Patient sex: M
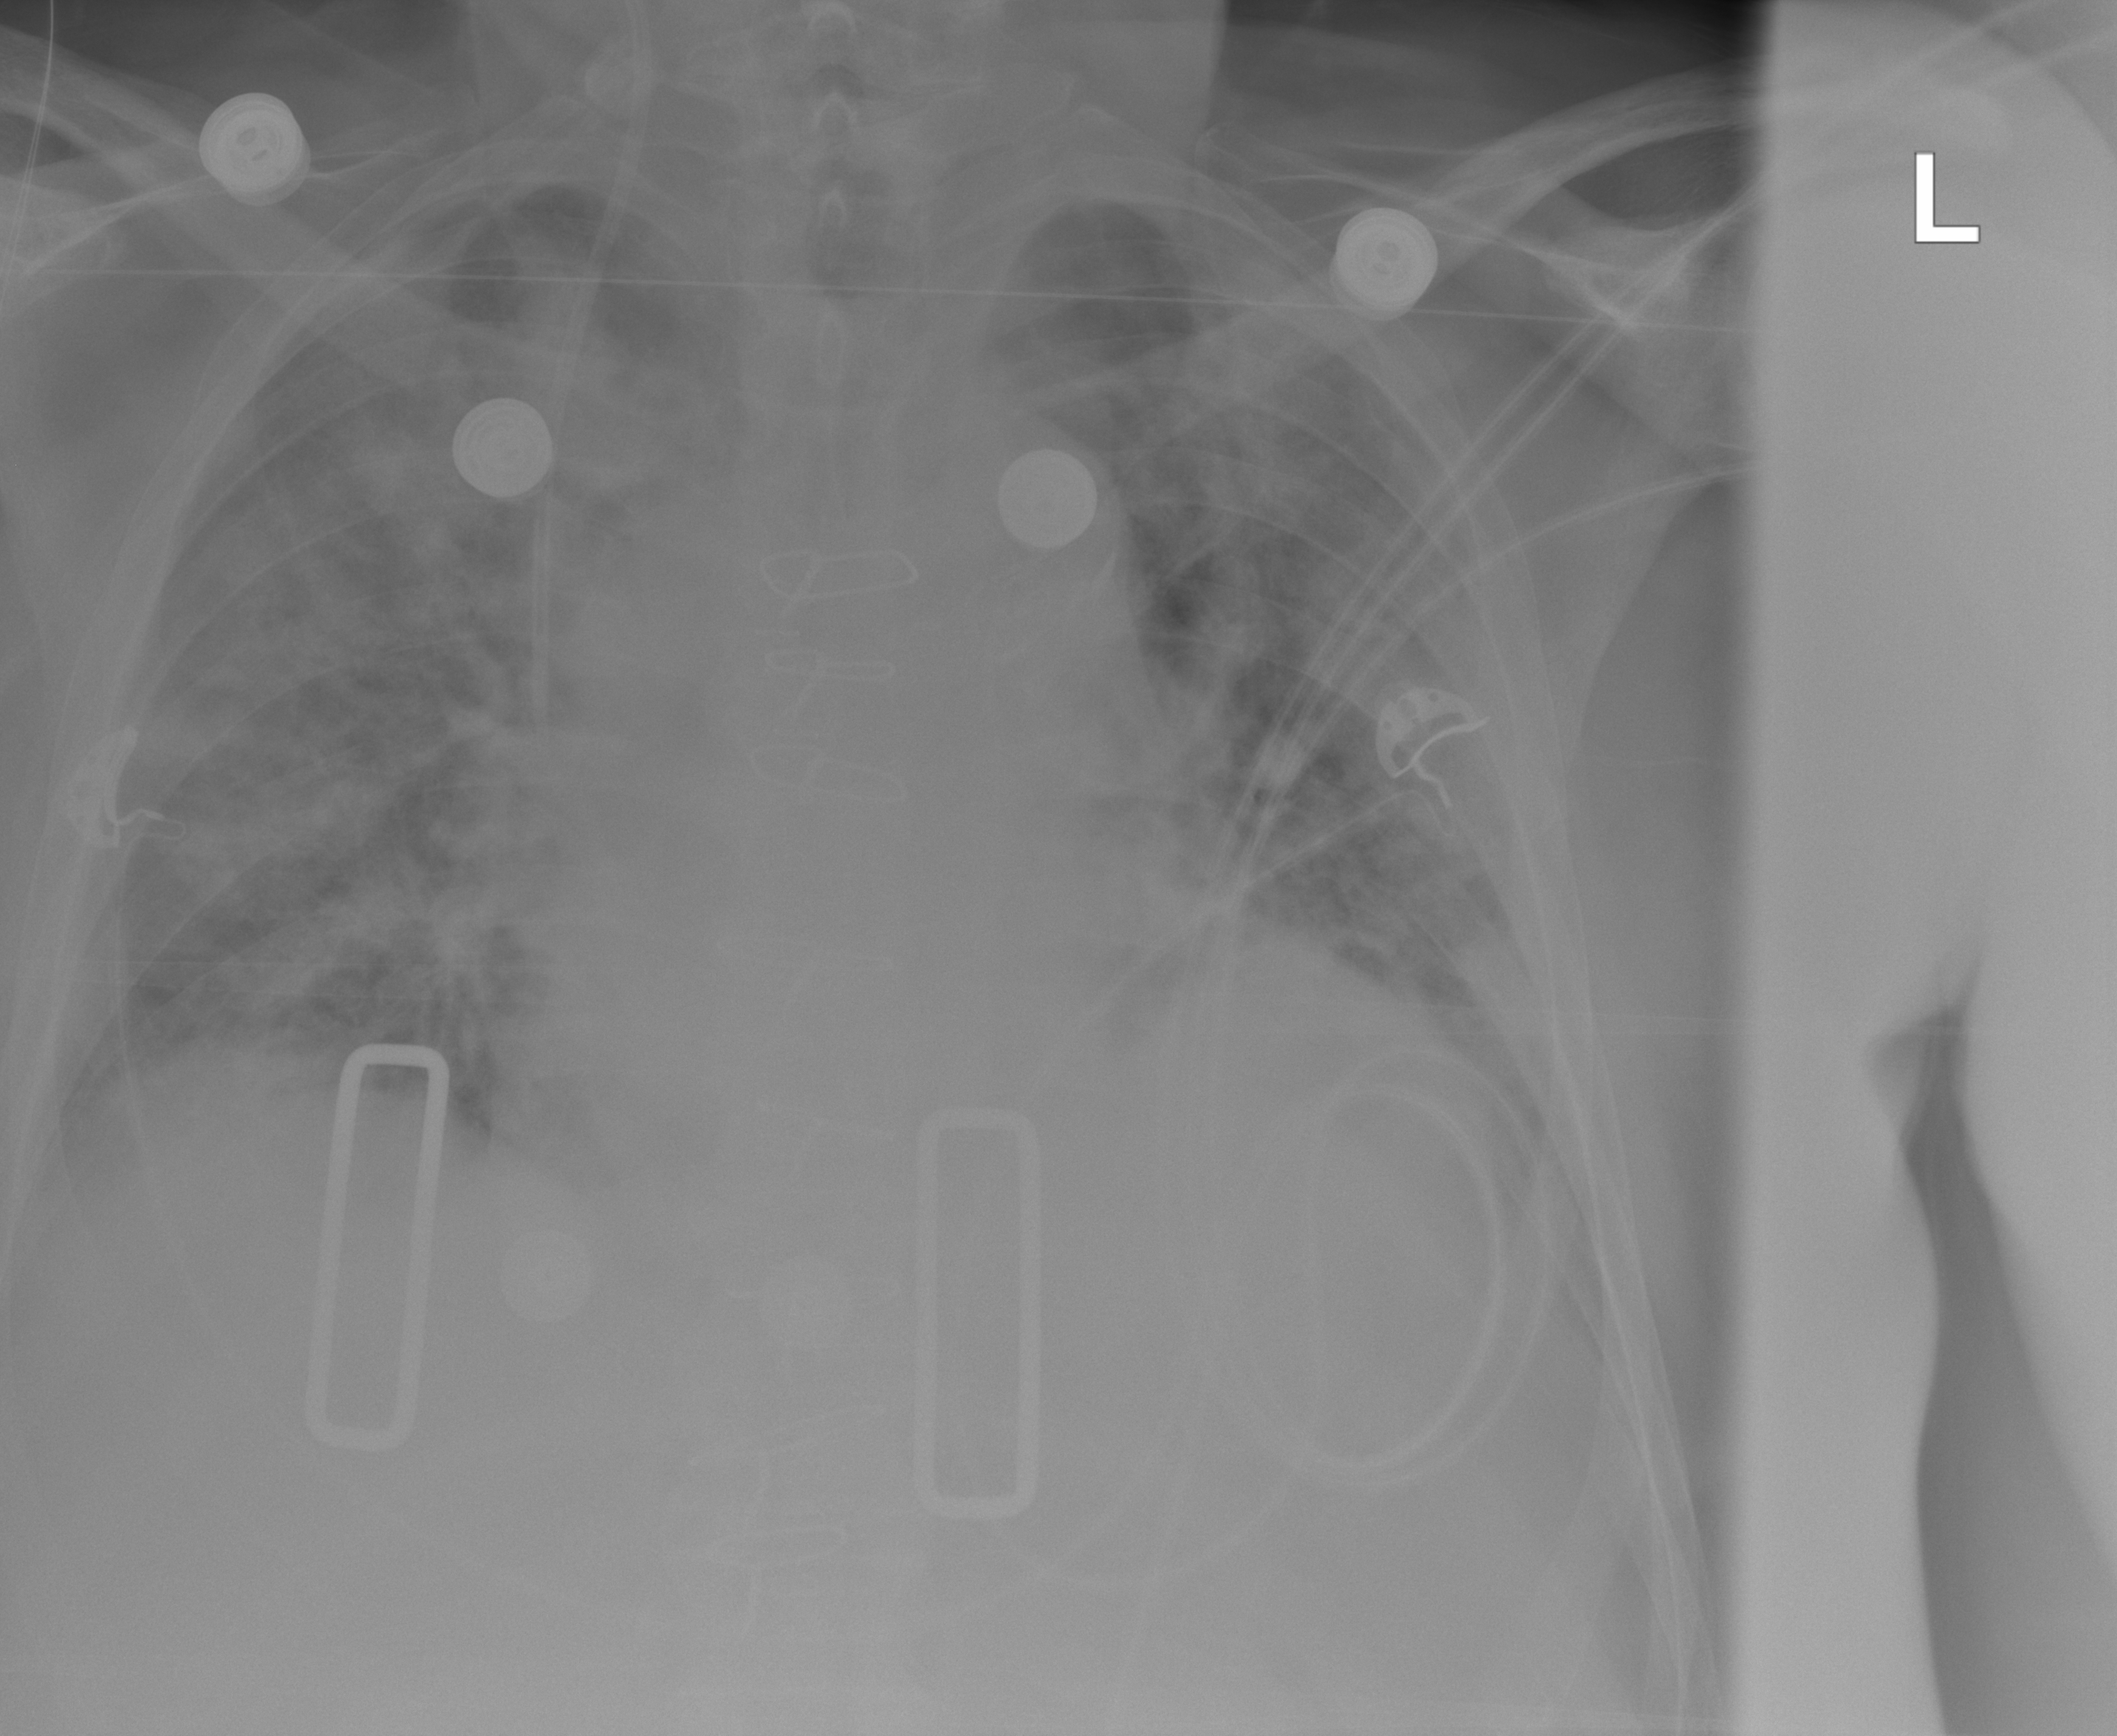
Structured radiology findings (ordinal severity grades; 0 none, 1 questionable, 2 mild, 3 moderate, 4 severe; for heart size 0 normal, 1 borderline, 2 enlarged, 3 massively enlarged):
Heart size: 3
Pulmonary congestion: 2
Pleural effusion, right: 2
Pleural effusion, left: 1
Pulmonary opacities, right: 3
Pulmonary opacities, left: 2
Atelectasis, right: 2
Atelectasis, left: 2